Interaction volume radius: 5 \u00c5
Interaction volume height: 15 \u00c5
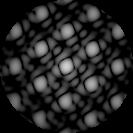
Disorder parameter: 0.06696